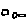
Label: square